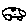
Label: car